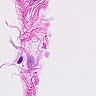
Metastatic tissue present: no